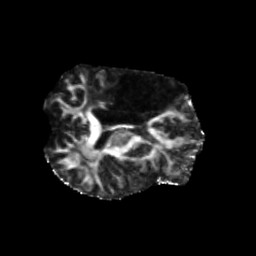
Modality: FA
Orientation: axial
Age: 46
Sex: female
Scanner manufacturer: siemens
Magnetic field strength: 3 T
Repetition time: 5.25 s
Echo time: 0.08 s